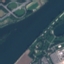
Label: River